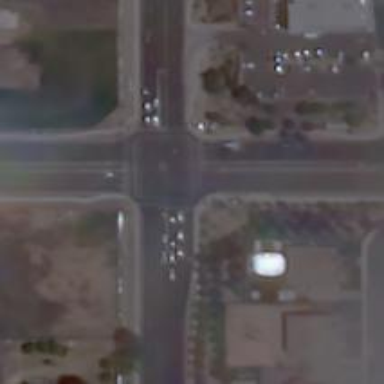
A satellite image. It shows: Marked crossing on the road.